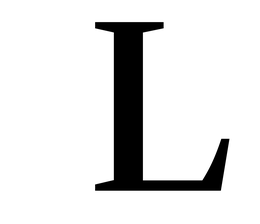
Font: LibreCaslonText_Medium